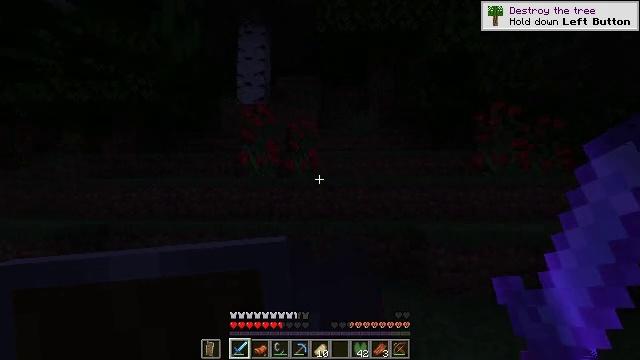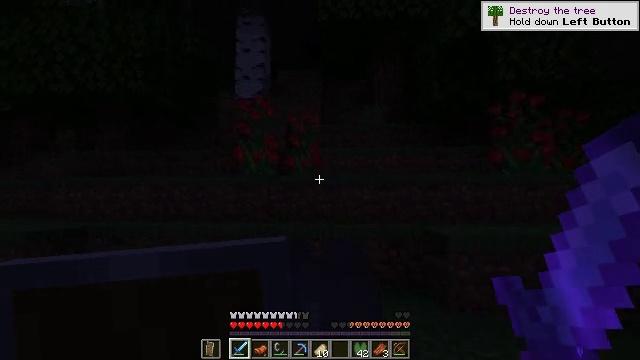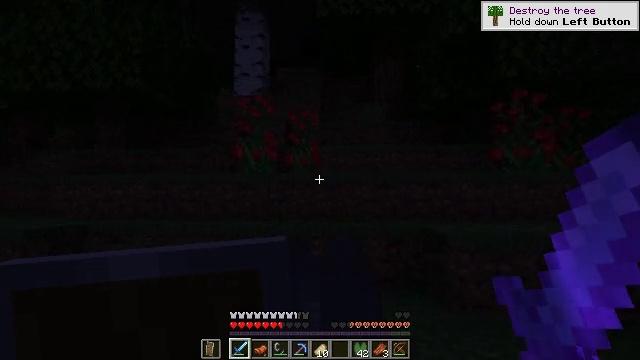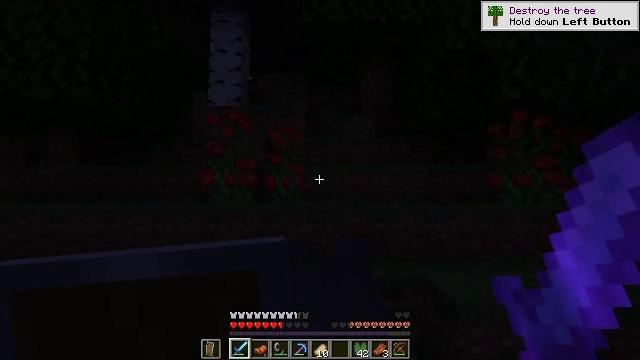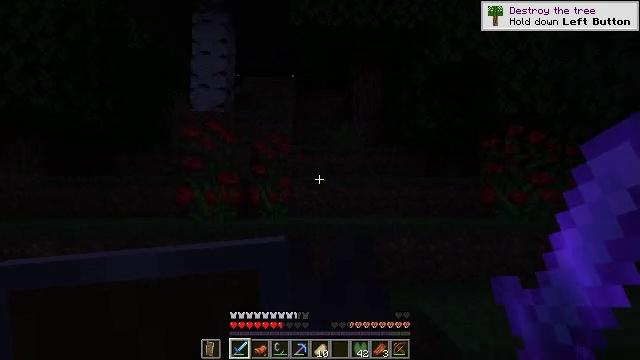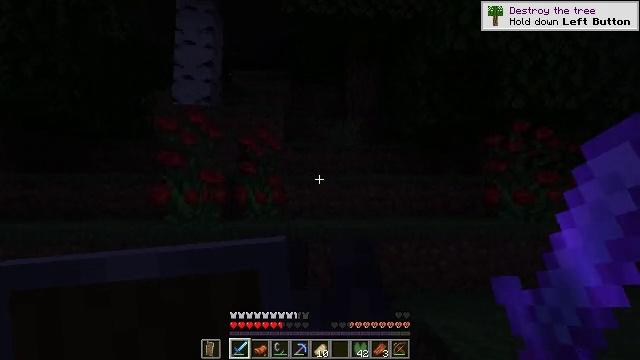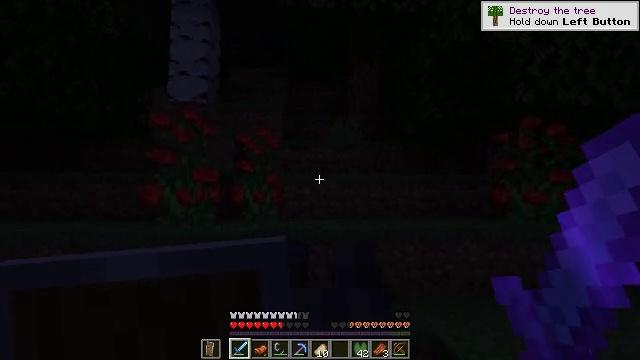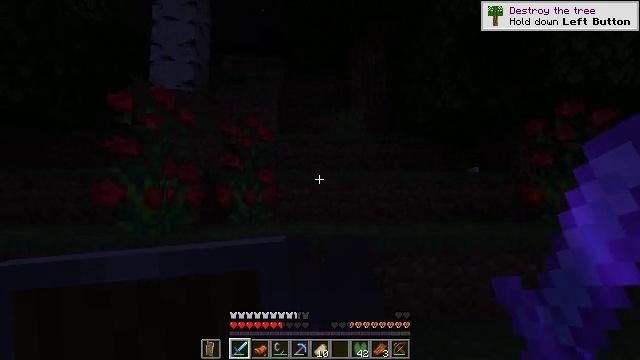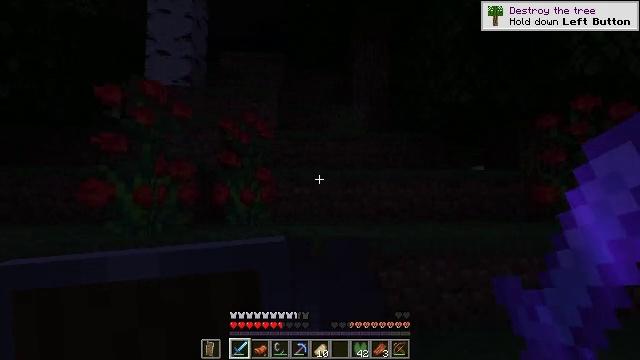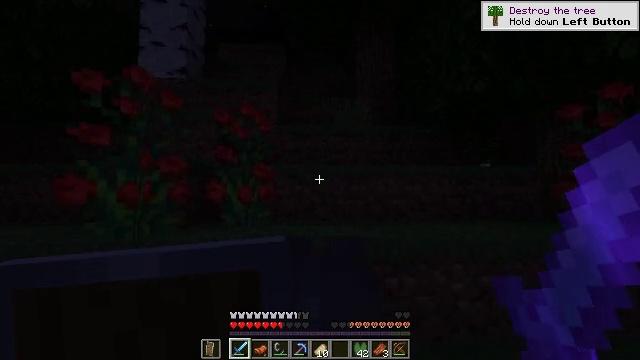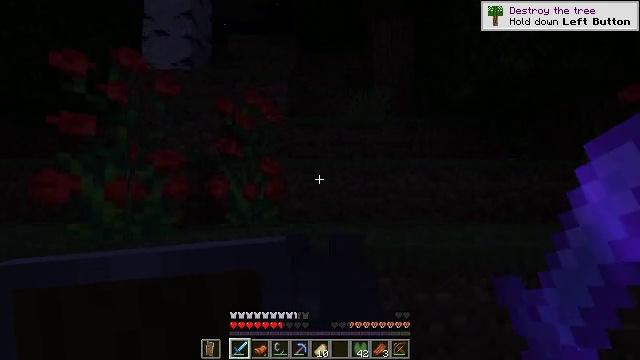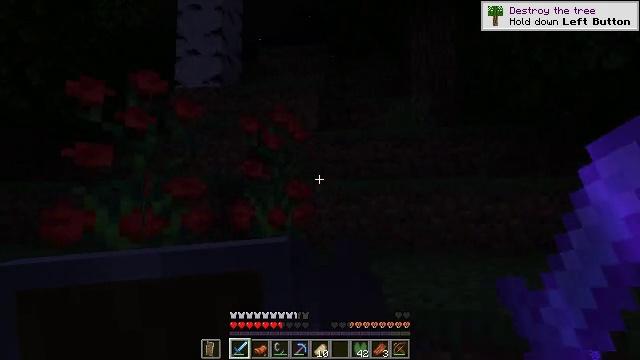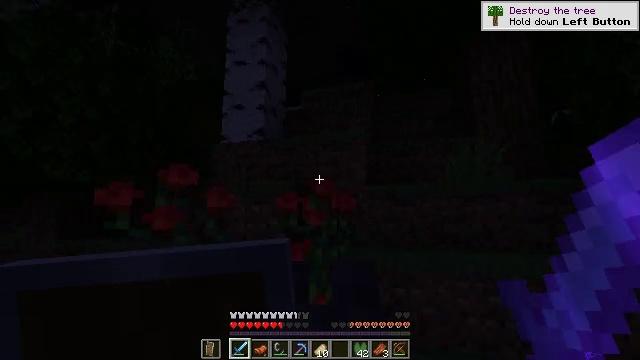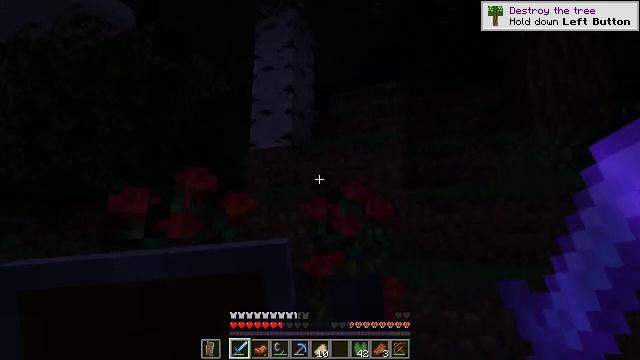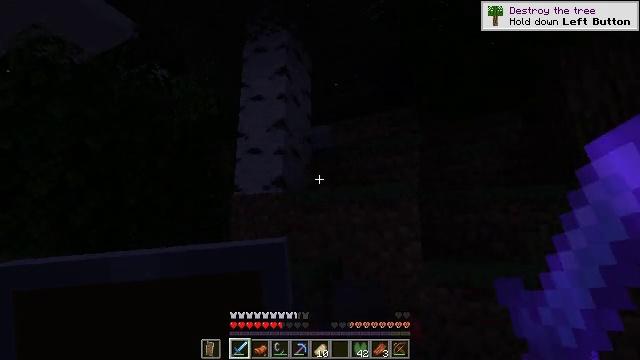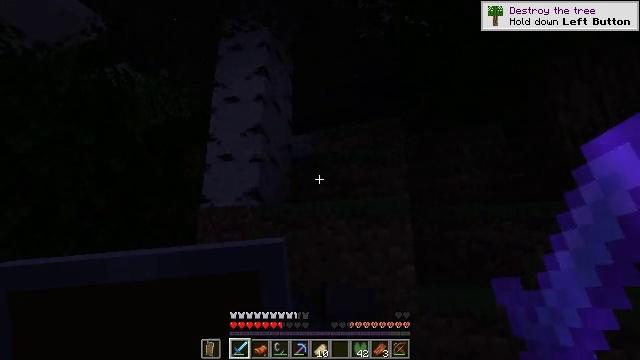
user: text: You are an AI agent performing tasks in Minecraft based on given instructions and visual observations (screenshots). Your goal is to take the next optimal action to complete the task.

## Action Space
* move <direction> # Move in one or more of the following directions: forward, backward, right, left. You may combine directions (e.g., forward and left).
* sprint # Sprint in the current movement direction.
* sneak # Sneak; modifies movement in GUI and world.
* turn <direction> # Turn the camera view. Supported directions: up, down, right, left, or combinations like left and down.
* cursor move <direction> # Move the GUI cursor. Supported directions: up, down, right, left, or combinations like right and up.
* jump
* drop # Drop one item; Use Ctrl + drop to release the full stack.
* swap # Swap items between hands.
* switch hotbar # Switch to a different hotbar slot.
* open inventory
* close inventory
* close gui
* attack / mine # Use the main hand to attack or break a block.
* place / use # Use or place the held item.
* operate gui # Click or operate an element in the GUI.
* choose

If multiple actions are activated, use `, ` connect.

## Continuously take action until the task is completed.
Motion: motion action
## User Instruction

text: Break the birch leaves block.
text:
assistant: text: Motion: move forward
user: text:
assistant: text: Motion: move forward, turn right
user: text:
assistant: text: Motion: move forward, turn right
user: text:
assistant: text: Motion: move forward, turn right
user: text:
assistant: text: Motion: move forward
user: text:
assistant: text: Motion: move forward
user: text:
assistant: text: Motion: move forward
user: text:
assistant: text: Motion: move forward
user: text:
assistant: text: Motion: move forward, turn left
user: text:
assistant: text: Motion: move forward, turn left
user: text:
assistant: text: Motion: move forward, turn left and up
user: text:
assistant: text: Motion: move forward, turn left and up
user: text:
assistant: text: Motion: move forward, turn left and up
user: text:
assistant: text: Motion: move forward and move left, turn right and up
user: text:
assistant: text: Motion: move forward and move left, turn right and up
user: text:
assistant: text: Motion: move forward and move left, turn right
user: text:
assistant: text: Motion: move forward
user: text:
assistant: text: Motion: move forward
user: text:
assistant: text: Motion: move forward
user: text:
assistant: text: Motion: move forward
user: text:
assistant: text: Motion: move forward, turn right
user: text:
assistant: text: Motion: move forward, turn right
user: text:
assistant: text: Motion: move forward, turn right and down
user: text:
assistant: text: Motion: move forward and move right, turn right and down
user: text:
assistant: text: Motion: move forward and move right, turn right and down
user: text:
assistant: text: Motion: move forward and move right, turn right and down
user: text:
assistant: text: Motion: move forward and move right
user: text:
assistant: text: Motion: move forward and move right, turn left and down
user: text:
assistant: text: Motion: move forward and move right, turn left
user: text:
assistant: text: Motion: move forward and move left, turn left and up